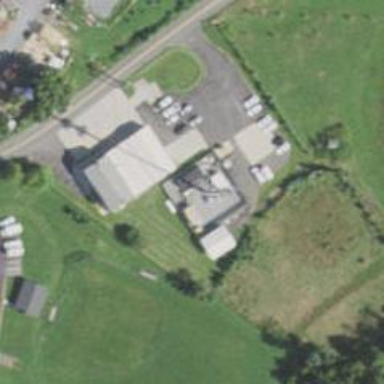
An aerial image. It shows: Communication mast tower.